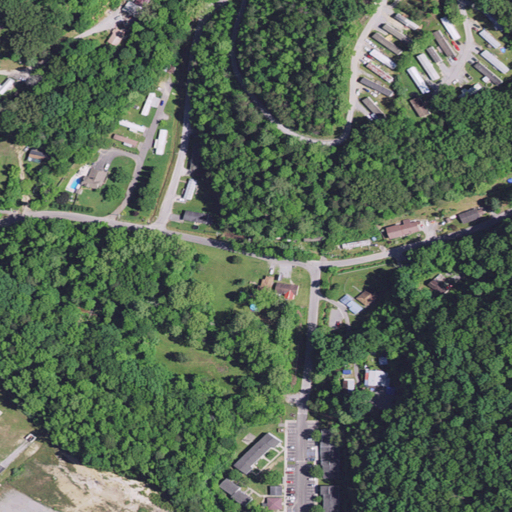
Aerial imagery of valley in Kentucky named Happy Hollow containing deciduous forest, open development, low intensity development, mixed forest, medium intensity development, high intensity development, pasture, and barren land